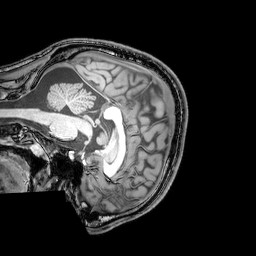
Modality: T1w
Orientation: sagittal
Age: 21
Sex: male
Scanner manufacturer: philips
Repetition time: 0.008167 s
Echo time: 0.00374 s